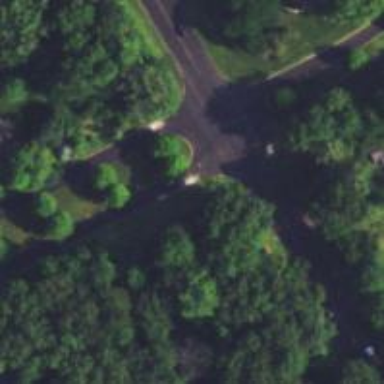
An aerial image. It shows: Marked crossing on footway.